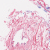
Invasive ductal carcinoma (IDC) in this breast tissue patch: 0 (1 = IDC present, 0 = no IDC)